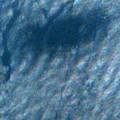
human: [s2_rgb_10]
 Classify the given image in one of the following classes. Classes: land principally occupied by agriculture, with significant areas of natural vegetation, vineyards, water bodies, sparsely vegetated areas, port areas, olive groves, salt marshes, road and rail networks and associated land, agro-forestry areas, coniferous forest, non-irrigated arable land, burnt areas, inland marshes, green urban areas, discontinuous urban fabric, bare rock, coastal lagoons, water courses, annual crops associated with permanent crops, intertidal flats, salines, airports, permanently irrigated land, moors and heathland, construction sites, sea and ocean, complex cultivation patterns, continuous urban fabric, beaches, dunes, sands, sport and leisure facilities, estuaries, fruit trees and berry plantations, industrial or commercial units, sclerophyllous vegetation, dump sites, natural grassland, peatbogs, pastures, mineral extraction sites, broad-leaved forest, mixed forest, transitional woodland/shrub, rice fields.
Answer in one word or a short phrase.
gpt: sea and ocean